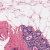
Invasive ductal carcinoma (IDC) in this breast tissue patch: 0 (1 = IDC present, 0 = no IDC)